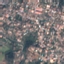
Label: Residential